Interaction volume radius: 5 \u00c5
Interaction volume height: 10 \u00c5
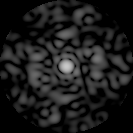
Disorder parameter: 0.8741